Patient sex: M
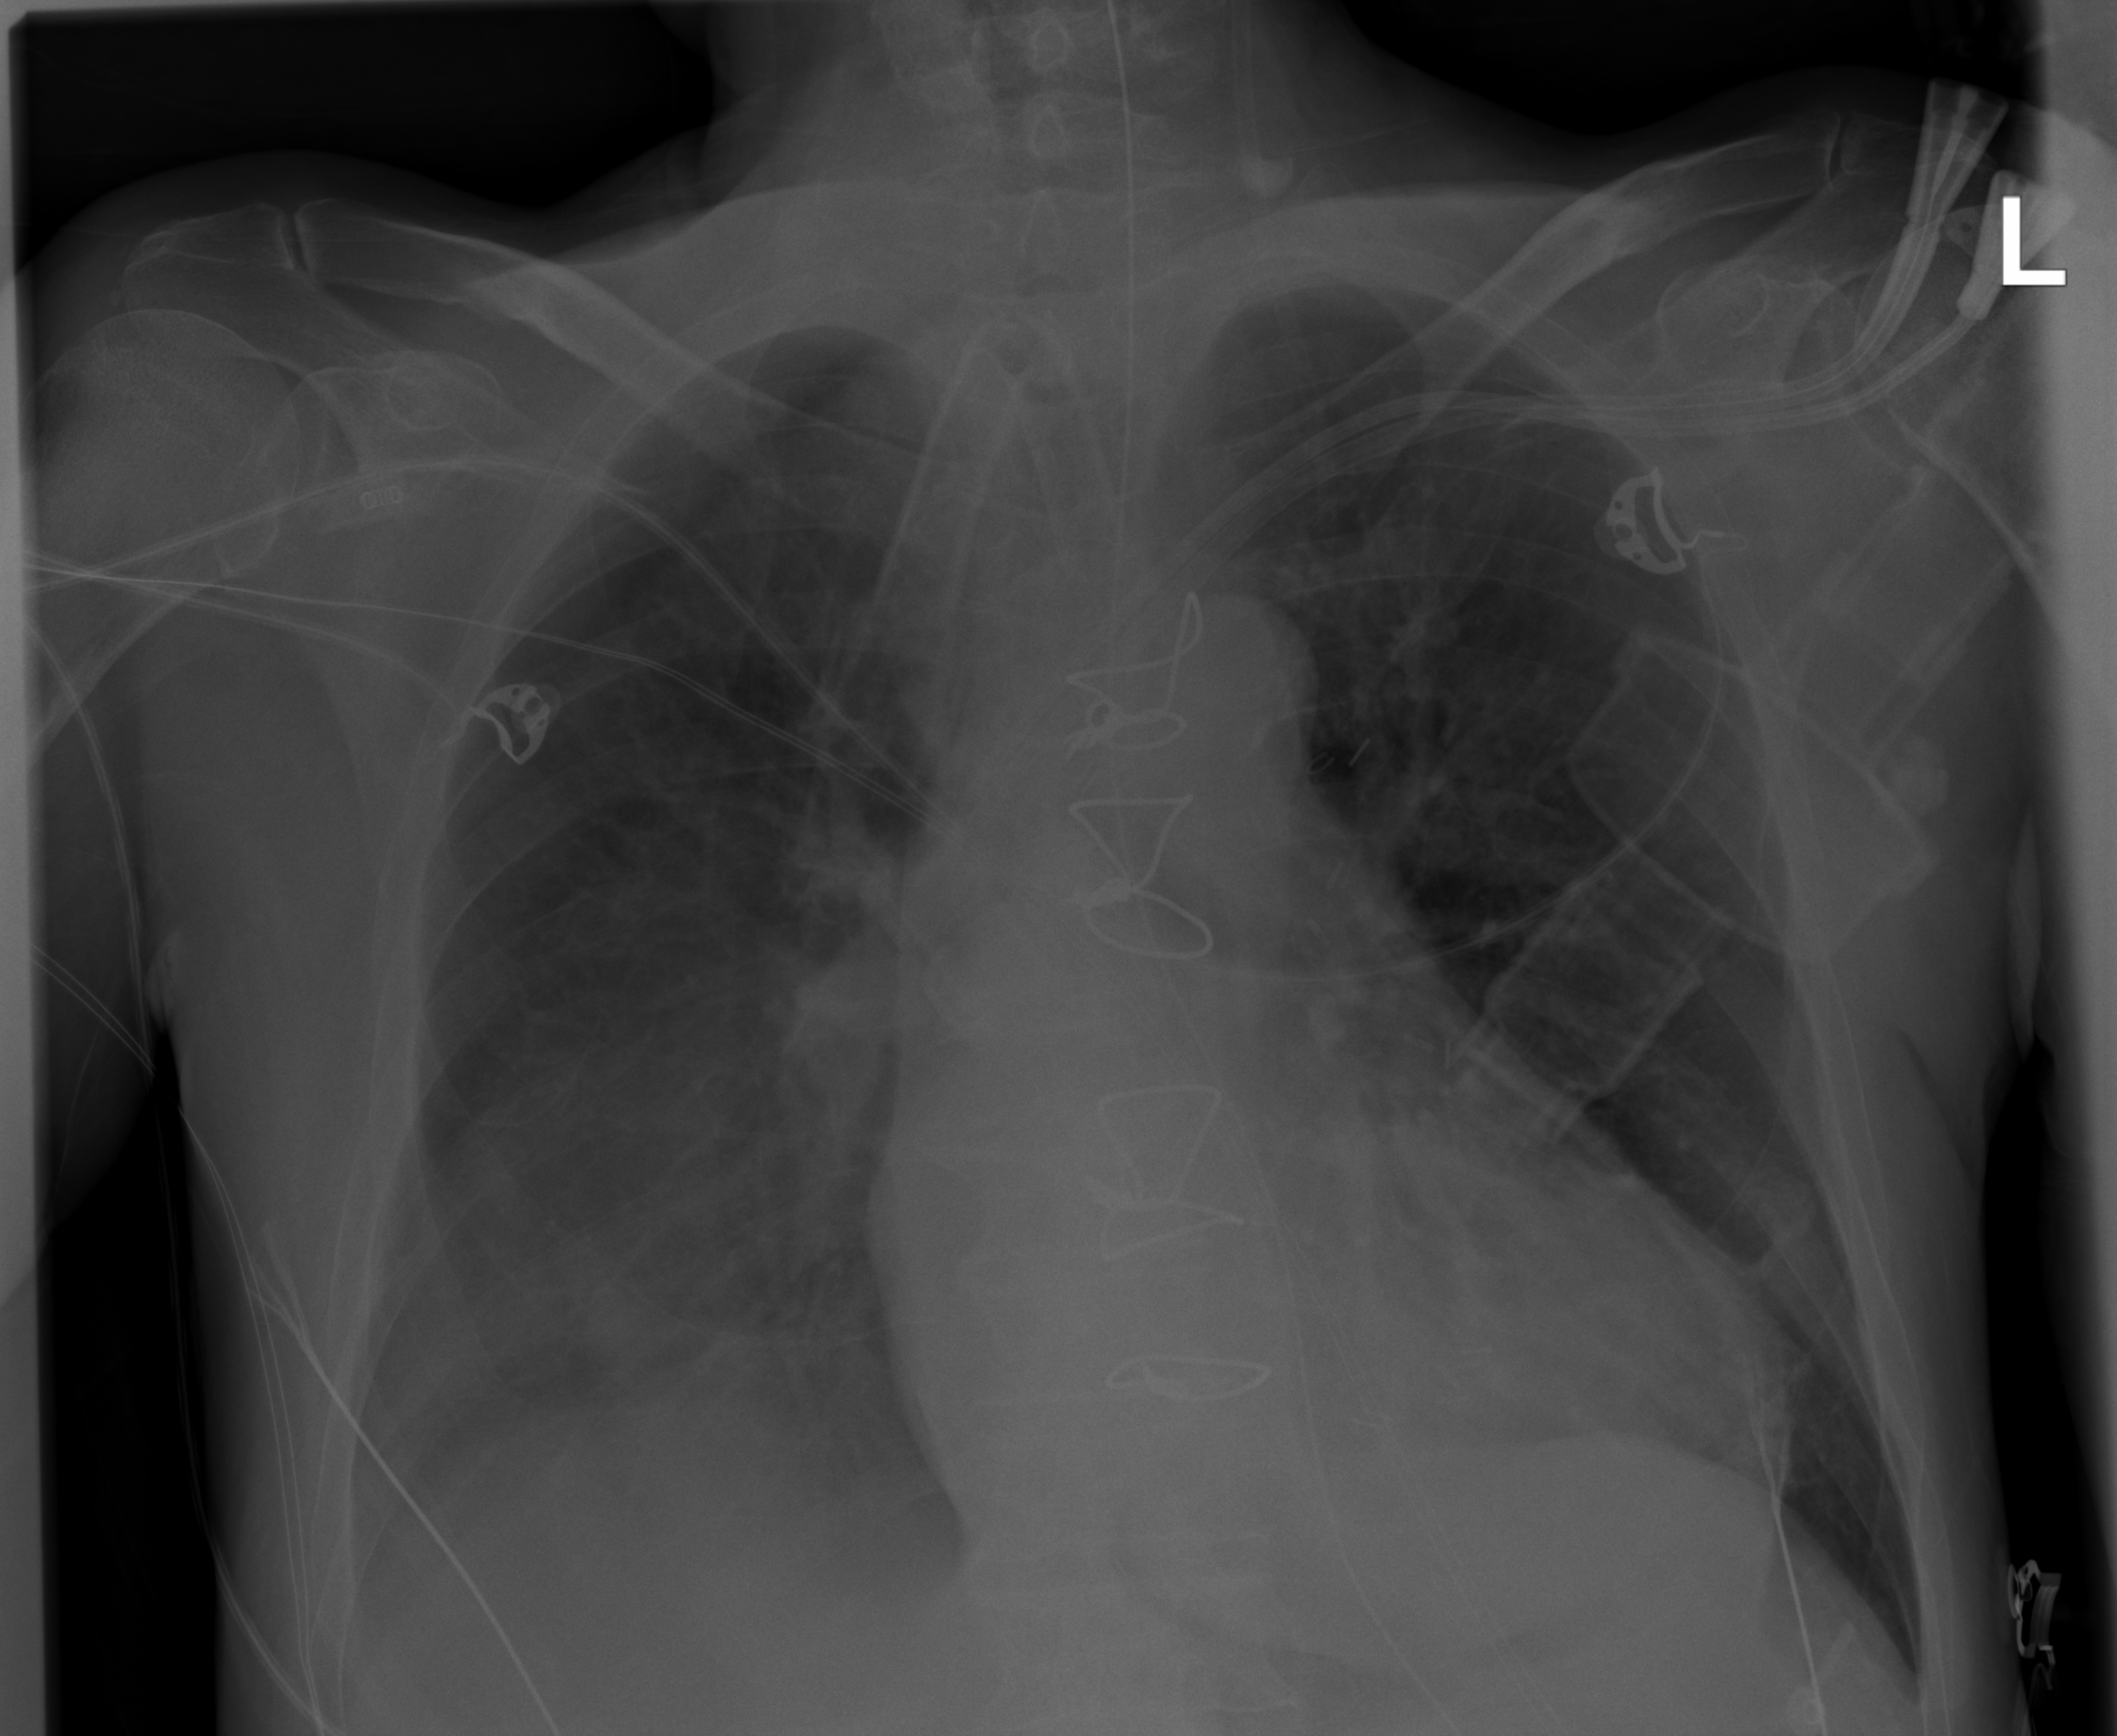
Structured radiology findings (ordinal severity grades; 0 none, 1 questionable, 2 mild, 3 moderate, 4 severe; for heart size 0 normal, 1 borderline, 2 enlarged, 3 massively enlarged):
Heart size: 2
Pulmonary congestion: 2
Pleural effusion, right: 3
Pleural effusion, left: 0
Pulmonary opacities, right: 2
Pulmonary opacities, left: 0
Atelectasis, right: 2
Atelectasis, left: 2